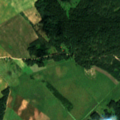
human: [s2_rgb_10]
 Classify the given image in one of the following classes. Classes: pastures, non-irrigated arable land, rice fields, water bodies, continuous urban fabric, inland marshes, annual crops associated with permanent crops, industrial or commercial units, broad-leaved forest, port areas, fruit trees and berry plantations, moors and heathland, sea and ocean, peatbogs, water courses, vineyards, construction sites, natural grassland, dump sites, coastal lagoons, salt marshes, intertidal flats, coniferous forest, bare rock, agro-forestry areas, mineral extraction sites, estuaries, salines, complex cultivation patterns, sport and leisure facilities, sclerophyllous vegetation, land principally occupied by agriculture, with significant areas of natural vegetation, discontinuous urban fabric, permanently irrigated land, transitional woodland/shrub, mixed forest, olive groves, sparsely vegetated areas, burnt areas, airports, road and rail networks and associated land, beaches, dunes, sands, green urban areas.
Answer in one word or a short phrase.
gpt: non-irrigated arable land, pastures, coniferous forest, mixed forest, transitional woodland/shrub